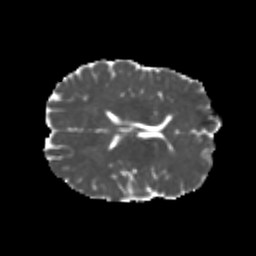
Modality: MD
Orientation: axial
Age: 23
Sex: male
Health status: healthy
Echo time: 0.074 s